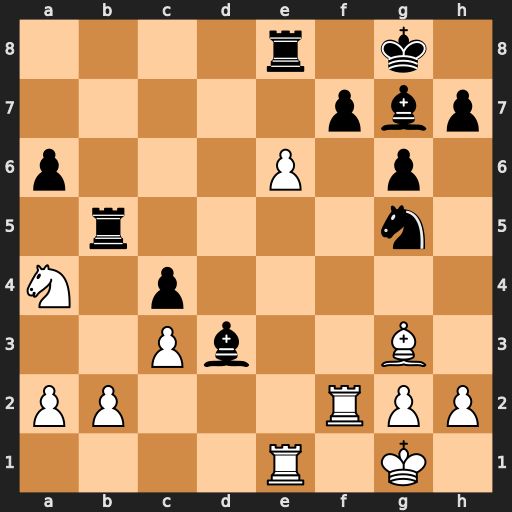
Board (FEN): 4r1k1/5pbp/p3P1p1/1r4n1/N1p5/2Pb2B1/PP3RPP/4R1K1
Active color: w
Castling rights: -
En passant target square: -
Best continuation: exf7+ Nxf7 Rxe8+